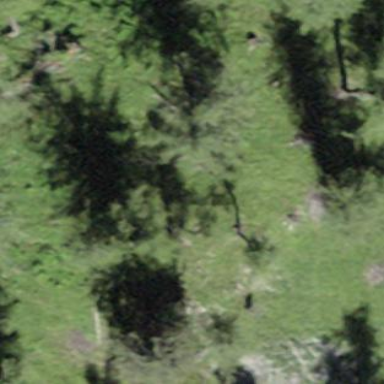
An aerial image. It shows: Forest area.